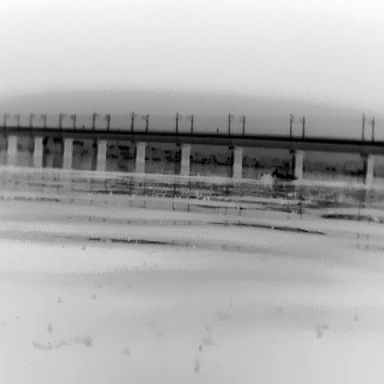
There is a warship in the infrared image.